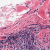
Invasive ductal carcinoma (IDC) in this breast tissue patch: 1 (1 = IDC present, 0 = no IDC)